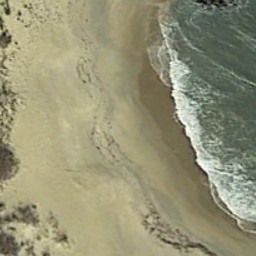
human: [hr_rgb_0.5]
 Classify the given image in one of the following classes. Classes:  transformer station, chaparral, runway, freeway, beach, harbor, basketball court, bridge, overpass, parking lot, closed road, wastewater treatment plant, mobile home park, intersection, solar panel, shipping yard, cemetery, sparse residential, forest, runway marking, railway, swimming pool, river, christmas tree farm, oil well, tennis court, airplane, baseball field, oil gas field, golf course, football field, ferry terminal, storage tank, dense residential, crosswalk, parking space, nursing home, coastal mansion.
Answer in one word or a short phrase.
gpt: beach